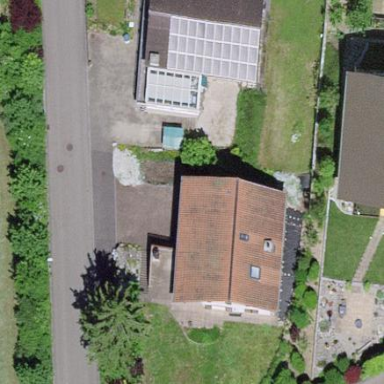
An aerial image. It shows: Simple and straightforward house.